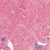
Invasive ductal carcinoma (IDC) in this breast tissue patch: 0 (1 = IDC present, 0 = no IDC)